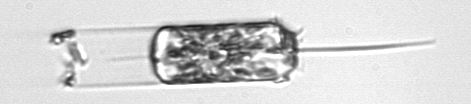
Label: Ditylum_brightwellii